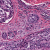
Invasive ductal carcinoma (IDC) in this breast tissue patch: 0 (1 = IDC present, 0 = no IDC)